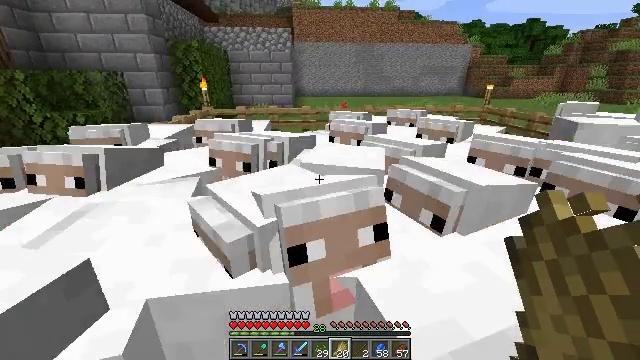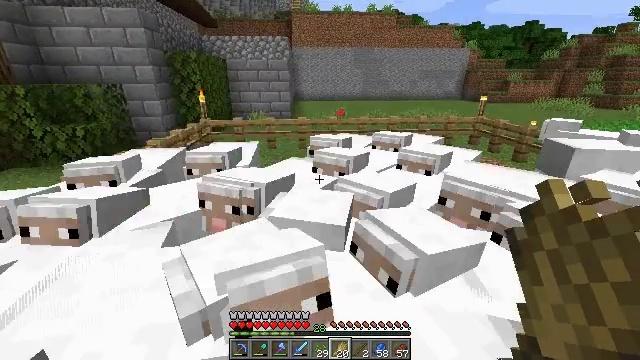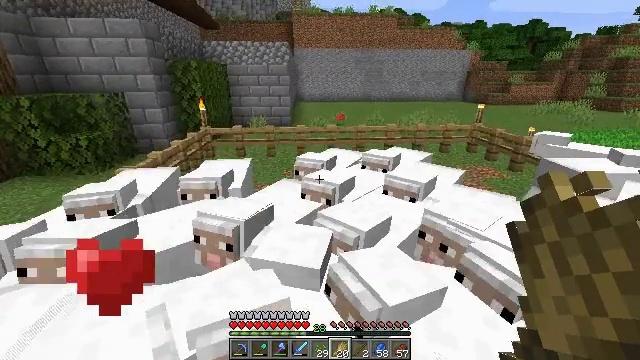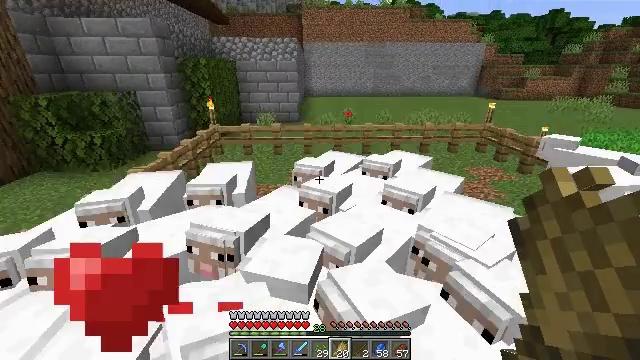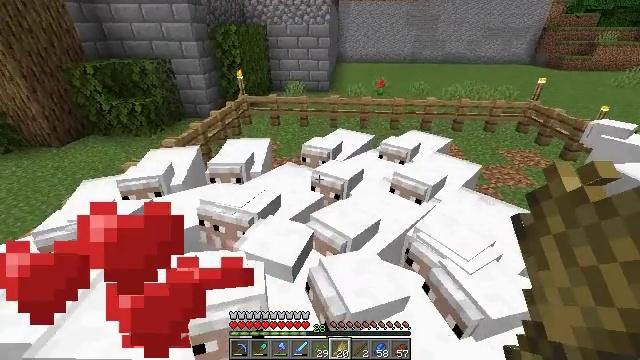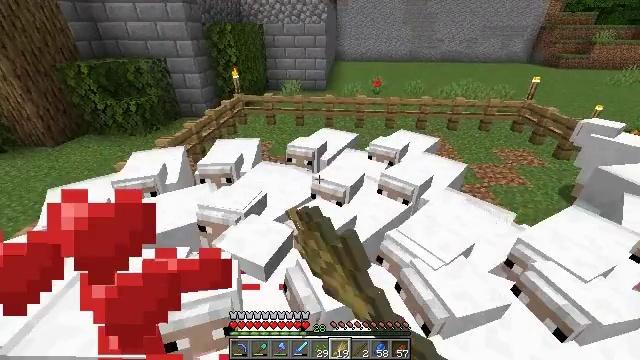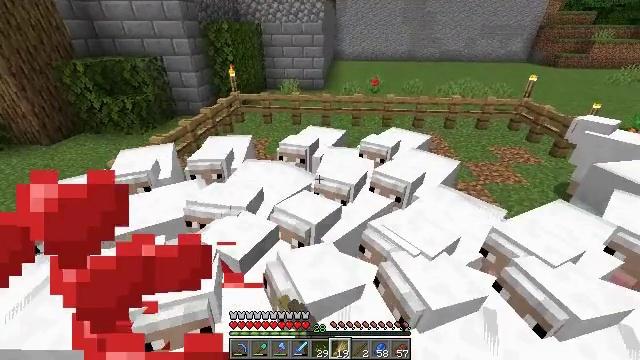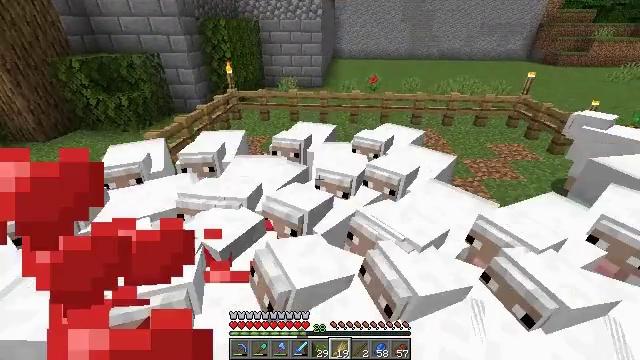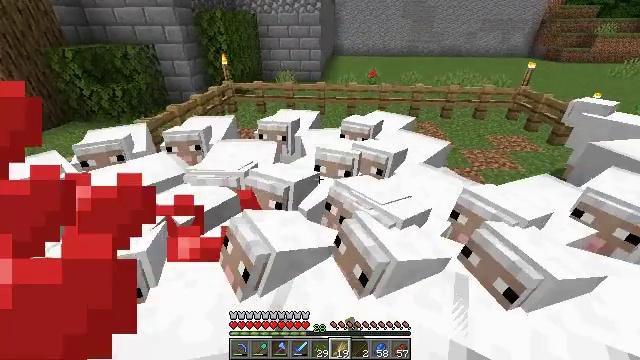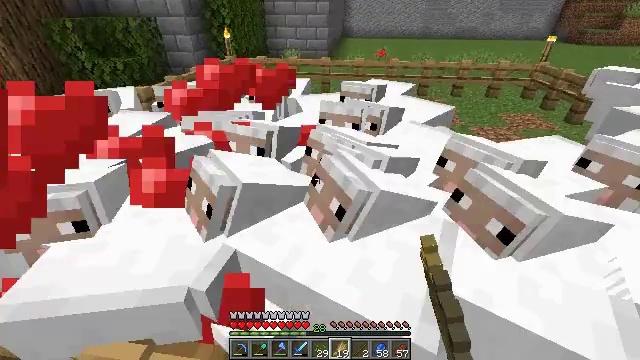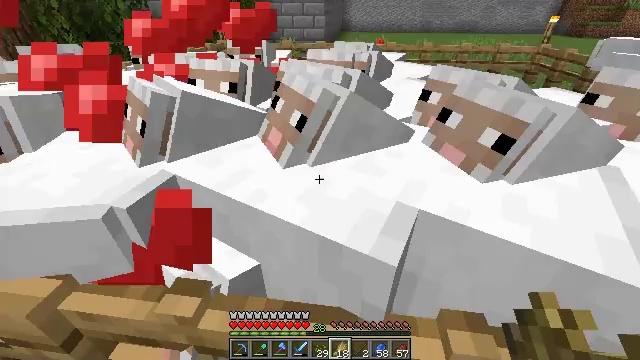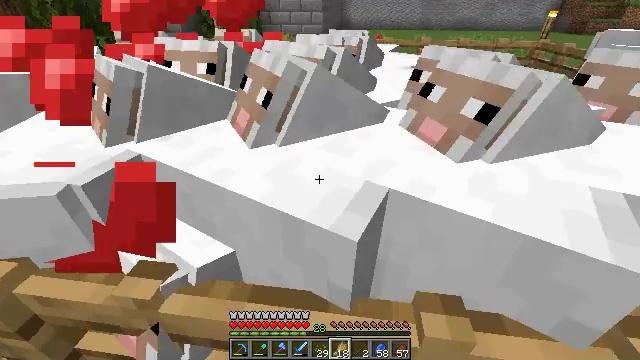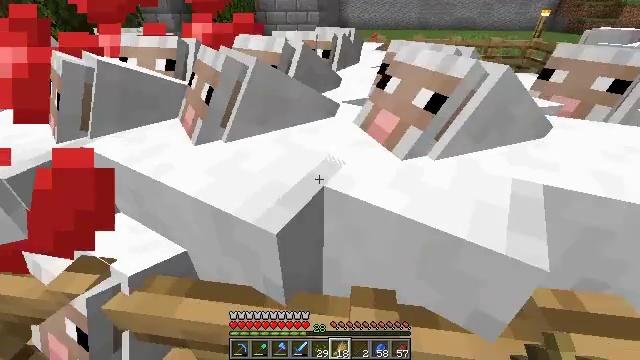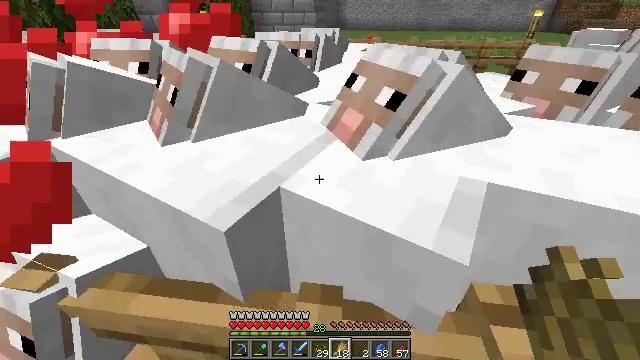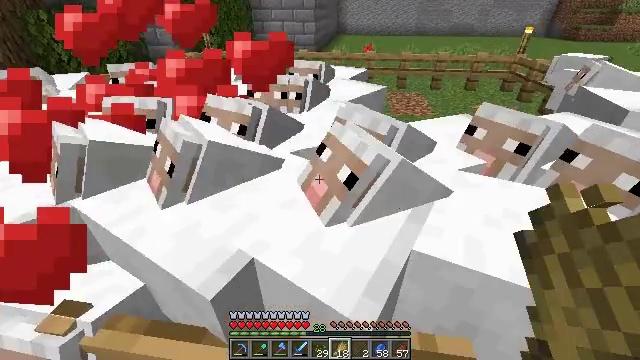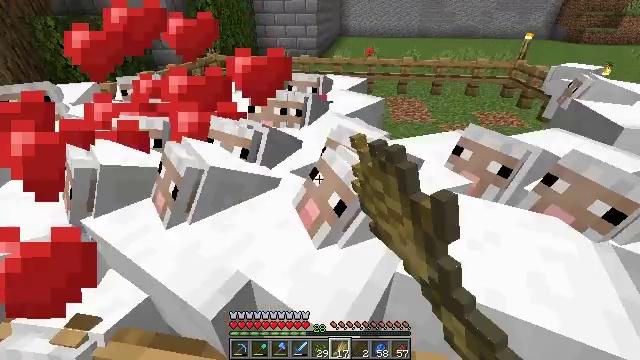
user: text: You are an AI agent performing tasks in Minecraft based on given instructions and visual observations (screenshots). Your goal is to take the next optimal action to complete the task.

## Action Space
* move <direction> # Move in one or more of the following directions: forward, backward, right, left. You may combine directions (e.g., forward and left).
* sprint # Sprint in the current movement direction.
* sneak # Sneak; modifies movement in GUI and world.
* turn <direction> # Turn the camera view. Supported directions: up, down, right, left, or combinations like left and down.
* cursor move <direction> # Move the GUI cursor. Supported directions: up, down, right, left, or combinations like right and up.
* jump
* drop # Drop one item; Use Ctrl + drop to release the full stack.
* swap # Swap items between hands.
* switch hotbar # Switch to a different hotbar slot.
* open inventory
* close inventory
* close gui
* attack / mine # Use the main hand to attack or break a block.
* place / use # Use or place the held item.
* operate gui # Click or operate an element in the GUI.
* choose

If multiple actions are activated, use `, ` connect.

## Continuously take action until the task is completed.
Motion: motion action
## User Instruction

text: Kill mobs.
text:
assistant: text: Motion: move forward and move right, use / place, jump
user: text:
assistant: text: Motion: move forward and move right, use / place, jump
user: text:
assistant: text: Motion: move forward and move right, turn left and down, jump
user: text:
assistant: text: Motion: move forward and move right, turn left and down, use / place
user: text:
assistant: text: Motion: move forward and move right, use / place
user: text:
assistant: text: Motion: move forward and move right, use / place
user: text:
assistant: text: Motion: move forward and move right, use / place
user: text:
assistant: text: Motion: move forward and move right
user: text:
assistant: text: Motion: move forward and move right, turn left and down, use / place
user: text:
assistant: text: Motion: move forward and move right, use / place
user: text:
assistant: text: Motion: move forward and move right, use / place
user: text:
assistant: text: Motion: move forward and move right
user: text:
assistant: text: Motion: move forward and move right, use / place
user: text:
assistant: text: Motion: move forward and move right, use / place, jump
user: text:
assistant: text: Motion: move forward and move right, use / place, jump
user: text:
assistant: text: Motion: move forward and move right, turn left, use / place, jump
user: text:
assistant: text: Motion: move forward and move right, use / place, jump
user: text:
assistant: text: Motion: move forward and move right, turn left, use / place
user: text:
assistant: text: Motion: move forward and move right, turn left, use / place
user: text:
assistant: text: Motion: move forward and move right, turn left, use / place
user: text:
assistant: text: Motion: move forward and move right
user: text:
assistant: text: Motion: move forward and move right, use / place
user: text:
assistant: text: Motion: move forward and move right, turn left, use / place
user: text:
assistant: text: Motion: move forward and move right, use / place
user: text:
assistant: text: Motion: move forward and move right
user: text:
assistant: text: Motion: move forward and move right, turn left, use / place
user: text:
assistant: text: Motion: move forward and move right, use / place
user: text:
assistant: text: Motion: move forward and move right, use / place, jump
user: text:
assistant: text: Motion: move forward and move right, use / place, jump
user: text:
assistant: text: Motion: move forward and move right, jump